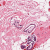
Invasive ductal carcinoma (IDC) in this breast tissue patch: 0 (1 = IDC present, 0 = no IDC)